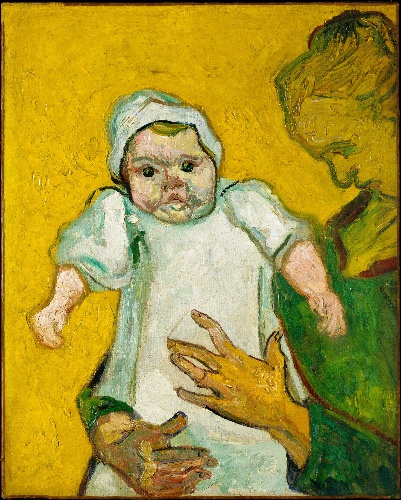
Title: Madame Roulin and Her Baby
Artist: Vincent van Gogh
Artist bio: Dutch, Zundert 1853–1890 Auvers-sur-Oise
Date: 1888
Object type: Painting
Classification: Paintings
Medium: Oil on canvas
Dimensions: 25 x 20 1/8 in.
Department: Robert Lehman Collection
Credit line: Robert Lehman Collection, 1975
Accession year: 1975
Repository: Metropolitan Museum of Art, New York, NY
Tags: Infants|Portraits|Mothers|Women